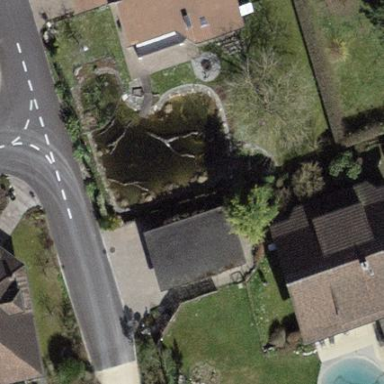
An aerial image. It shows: Pond with natural water.